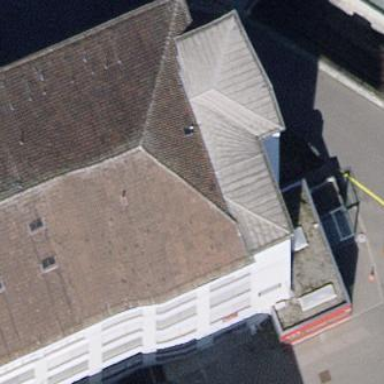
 colored silver. The building itself is light blue in color."